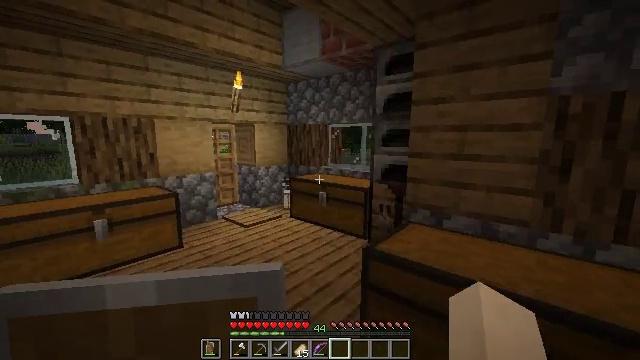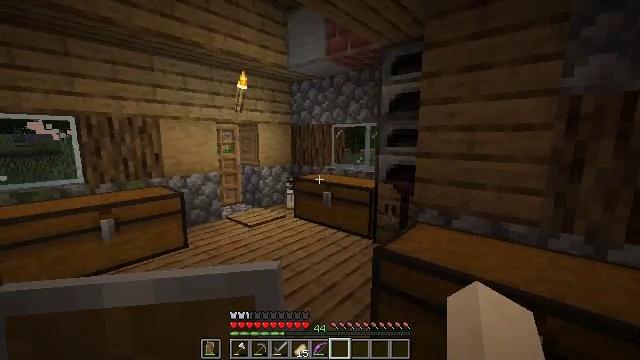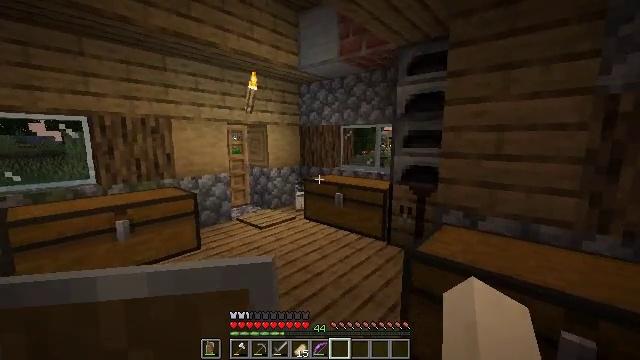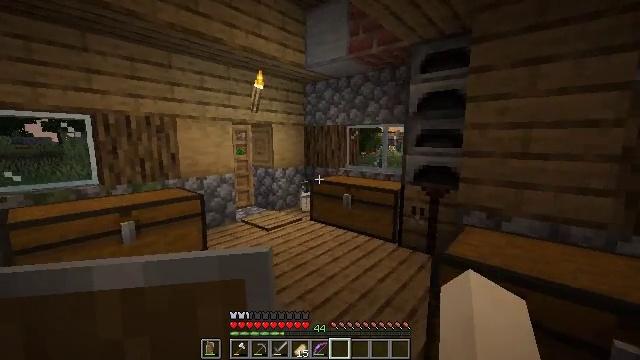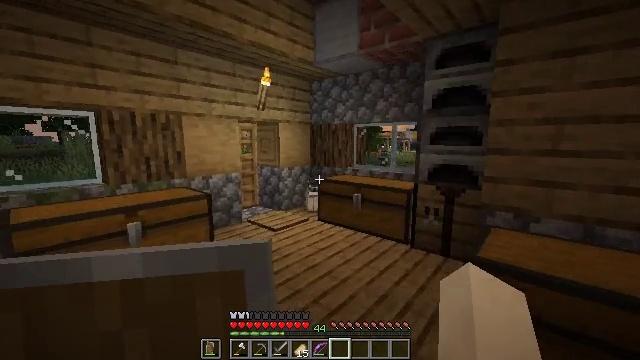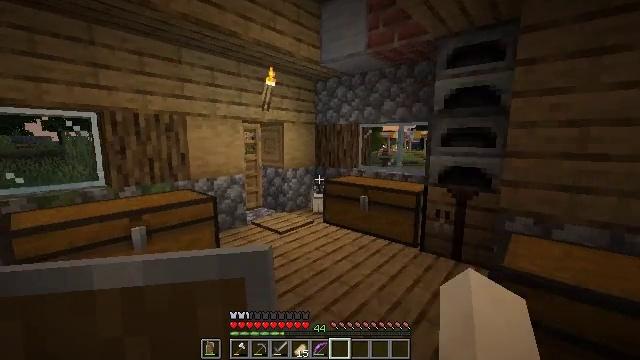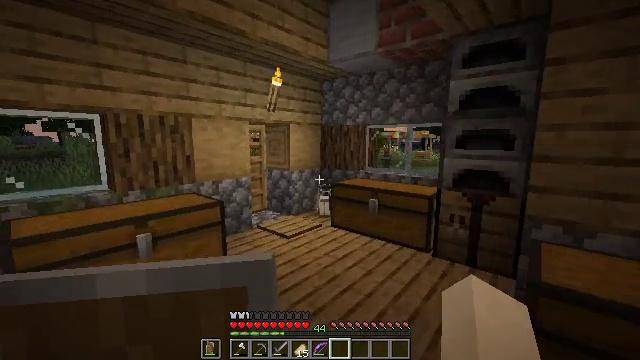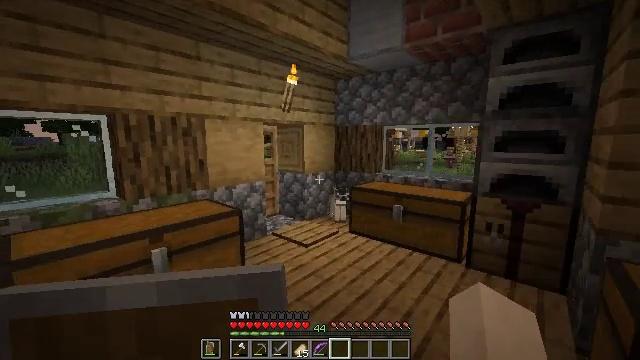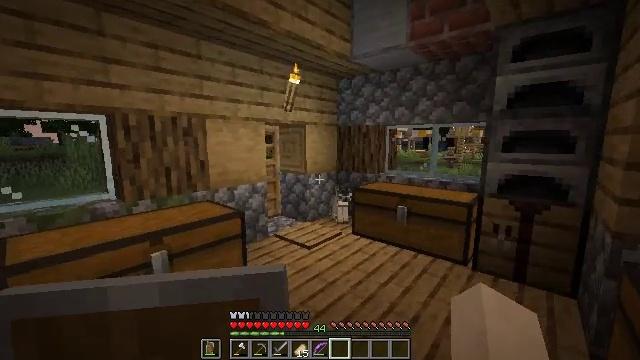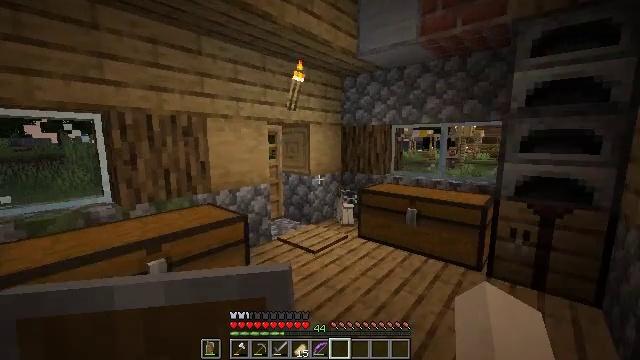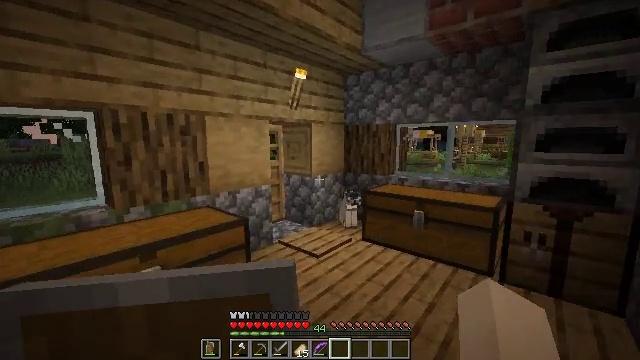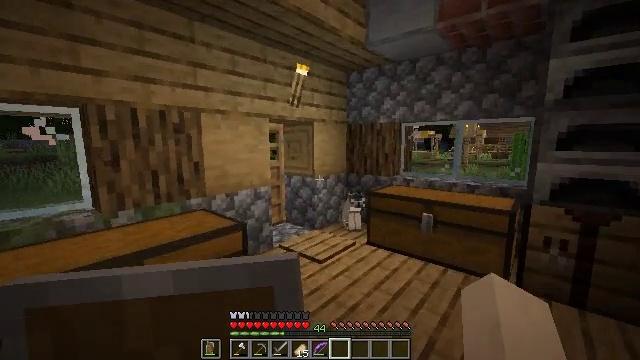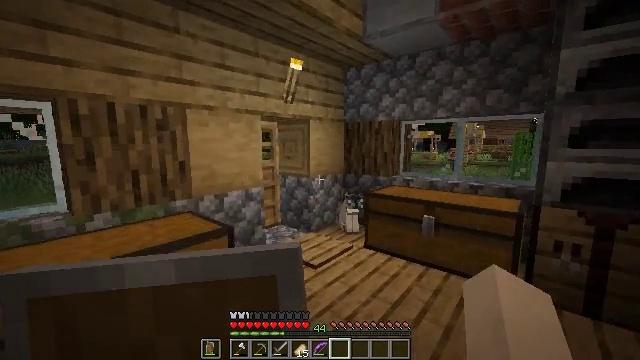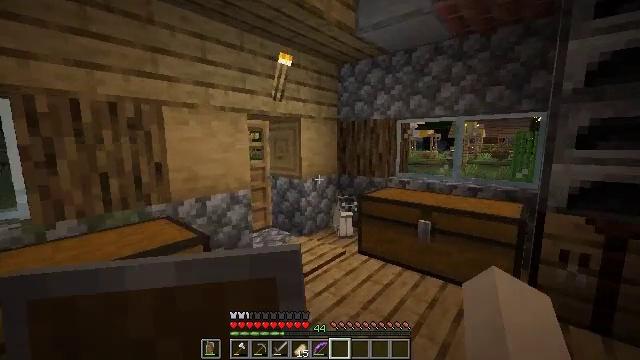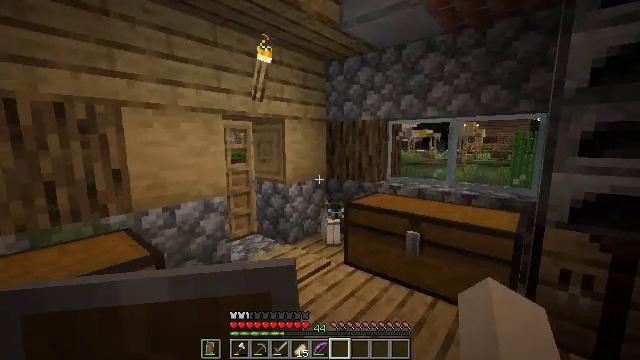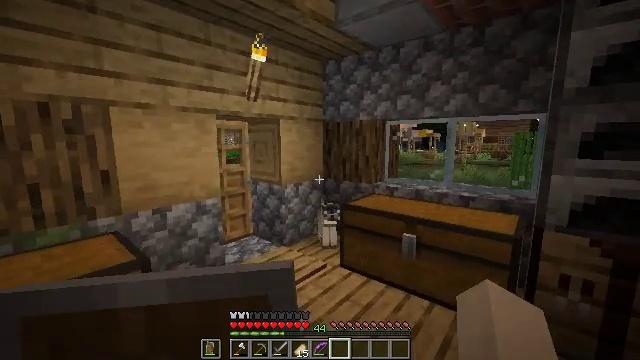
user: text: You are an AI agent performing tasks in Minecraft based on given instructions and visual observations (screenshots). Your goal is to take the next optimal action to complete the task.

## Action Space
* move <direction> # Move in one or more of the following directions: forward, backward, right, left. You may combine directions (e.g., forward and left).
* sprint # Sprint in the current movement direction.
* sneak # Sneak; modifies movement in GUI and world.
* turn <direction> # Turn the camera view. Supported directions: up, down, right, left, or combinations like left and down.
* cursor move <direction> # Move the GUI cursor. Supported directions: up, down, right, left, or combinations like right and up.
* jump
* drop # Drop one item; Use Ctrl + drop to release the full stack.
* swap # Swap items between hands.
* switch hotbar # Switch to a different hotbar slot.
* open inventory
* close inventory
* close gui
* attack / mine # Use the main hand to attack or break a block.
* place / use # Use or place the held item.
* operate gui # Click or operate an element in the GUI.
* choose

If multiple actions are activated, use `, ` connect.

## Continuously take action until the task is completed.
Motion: motion action
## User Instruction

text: Stop mobs spawning by breaking the spawner.
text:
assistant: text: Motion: move left
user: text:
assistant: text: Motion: move forward and move left
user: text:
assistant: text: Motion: move forward and move left
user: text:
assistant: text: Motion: move forward and move left
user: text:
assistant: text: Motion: move forward and move left
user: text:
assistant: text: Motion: move forward and move left
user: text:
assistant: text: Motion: move forward and move left
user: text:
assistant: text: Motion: move forward
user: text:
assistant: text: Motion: move forward
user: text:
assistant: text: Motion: move forward
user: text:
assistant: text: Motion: move forward and move right
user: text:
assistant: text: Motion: move forward and move right
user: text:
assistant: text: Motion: move forward and move right
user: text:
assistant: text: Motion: move forward and move right
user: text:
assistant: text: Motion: move forward and move right
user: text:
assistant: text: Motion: move forward and move right
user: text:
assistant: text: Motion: move forward and move right
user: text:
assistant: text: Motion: move forward and move right
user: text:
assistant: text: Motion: move forward and move right
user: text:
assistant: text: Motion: move forward
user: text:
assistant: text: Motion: move left
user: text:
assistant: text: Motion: move left
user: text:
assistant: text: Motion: move left
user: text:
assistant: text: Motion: move left
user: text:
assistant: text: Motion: no_op
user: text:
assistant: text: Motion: no_op
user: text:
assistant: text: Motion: no_op
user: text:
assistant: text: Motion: no_op
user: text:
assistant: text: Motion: no_op
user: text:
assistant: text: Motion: no_op